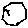
Label: hexagon